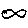
Label: fish